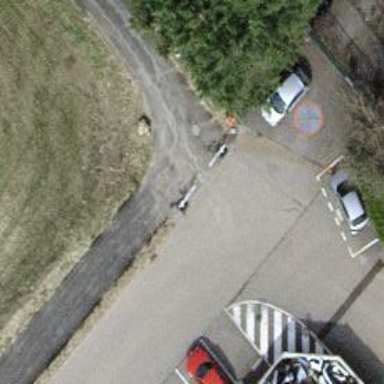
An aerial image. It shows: Swing gate barrier.